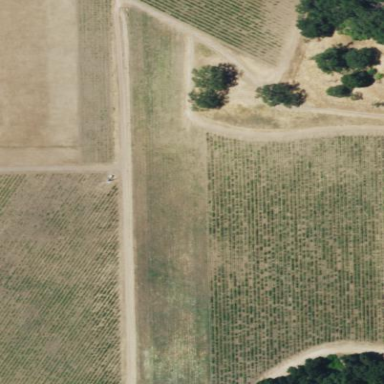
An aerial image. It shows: Vineyard.